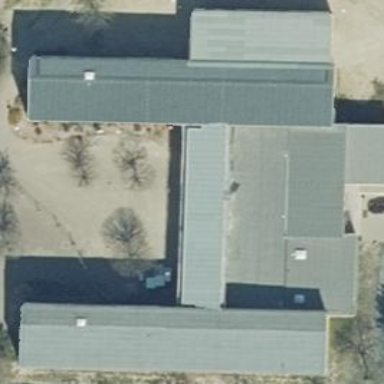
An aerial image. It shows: School building.